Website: crate-barrel
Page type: cart
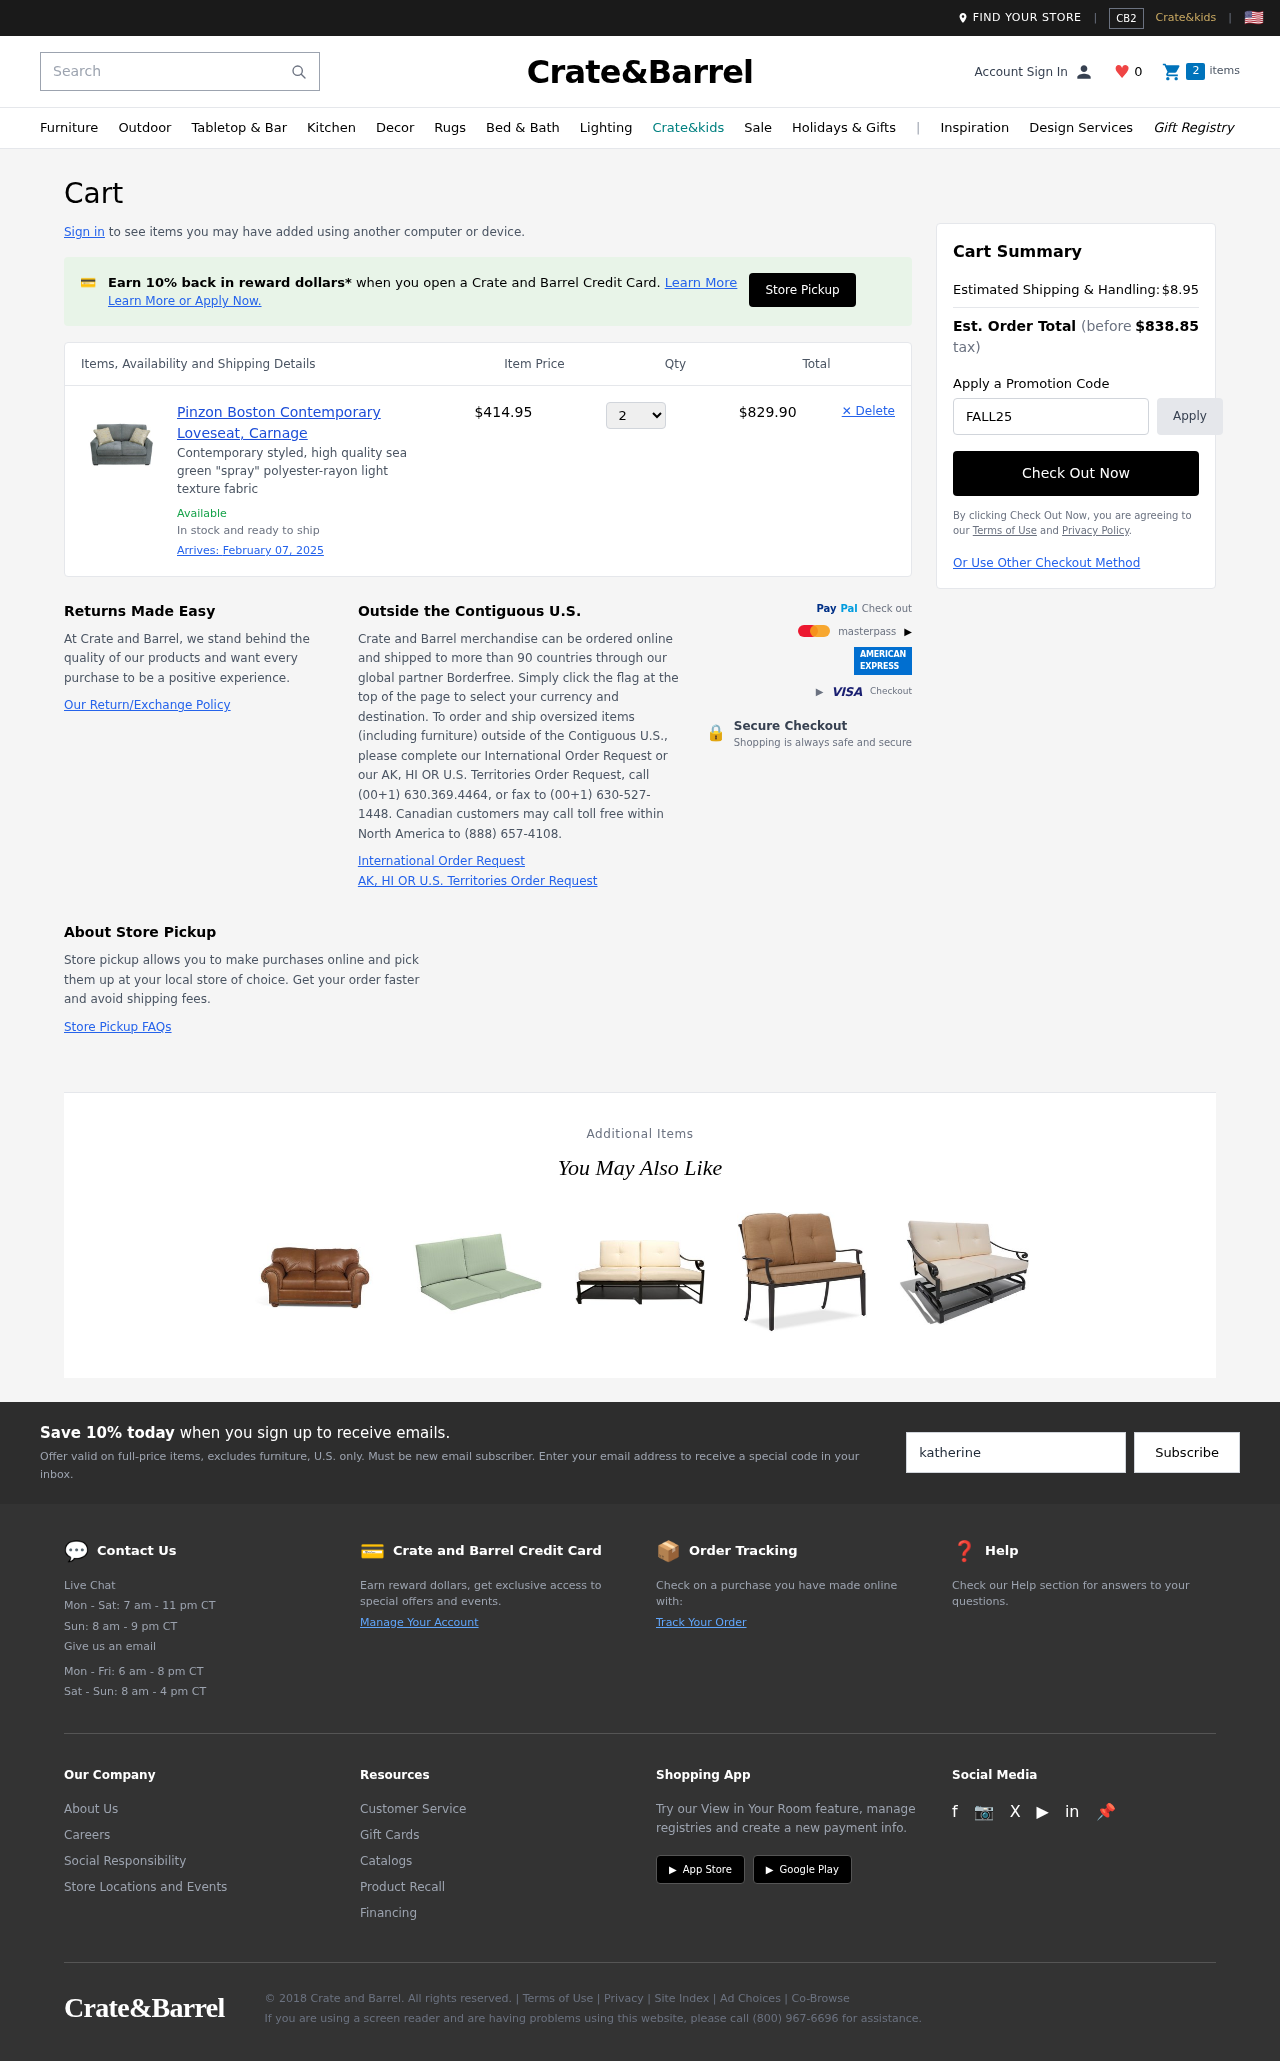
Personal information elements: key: PII_PROMO_CODE
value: FALL25
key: PII_EMAIL
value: katherine_figueroa@yahoo.com
Product elements: key: PRODUCT1_DESC
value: Contemporary styled, high quality sea green "spray" polyester-rayon light texture fabric
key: PRODUCT1_NAME
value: Pinzon Boston Contemporary Loveseat, Carnage
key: PRODUCT1_PRICE
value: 414.95
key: PRODUCT1_QUANTITY
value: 2
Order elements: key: ORDER_DELIVERY_DATE
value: February 07, 2025
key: ORDER_SUBTOTAL
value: $829.90
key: ORDER_SHIPPING_COST
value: $8.95
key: ORDER_TOTAL
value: $838.85